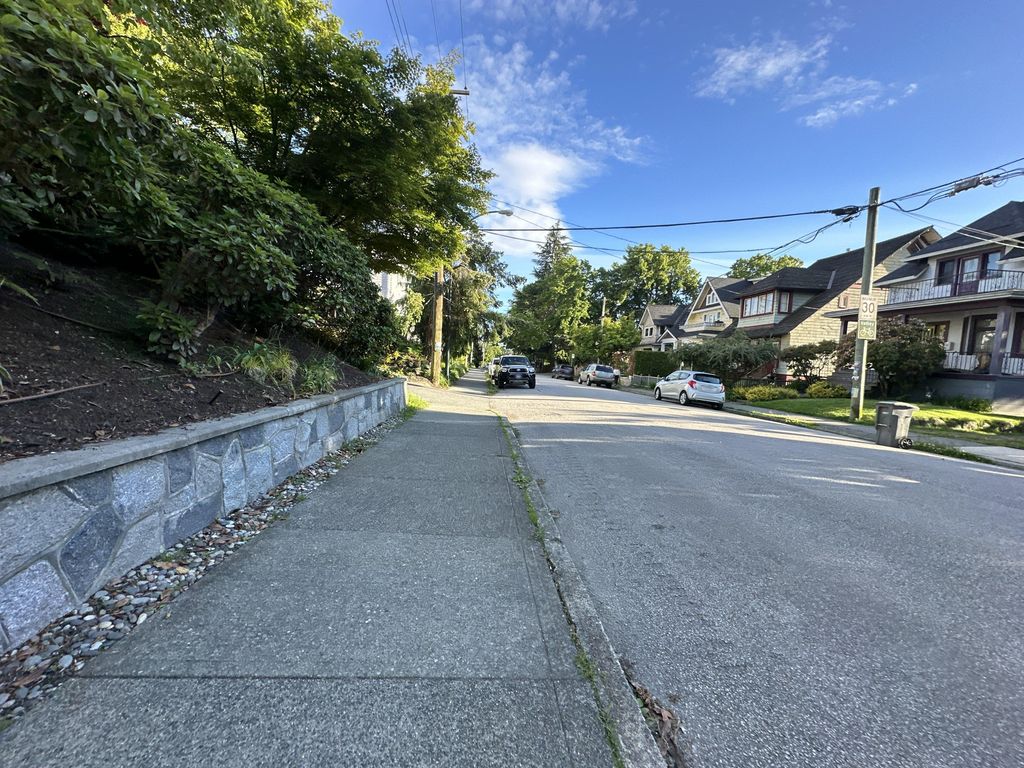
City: vancouver